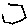
Label: hexagon